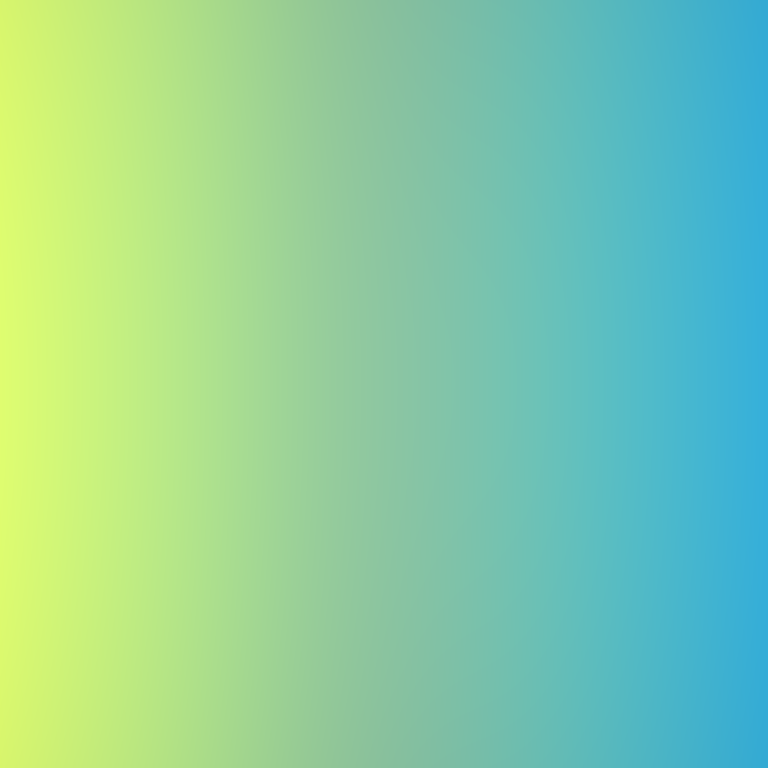
Abstract light effect, smooth gradient from soft yellow to cool blue, calm atmosphere, diffuse light, no room, no furniture, no objects.